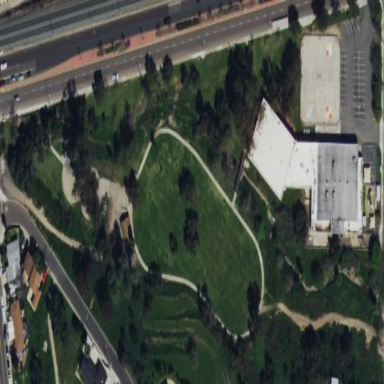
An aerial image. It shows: Park.